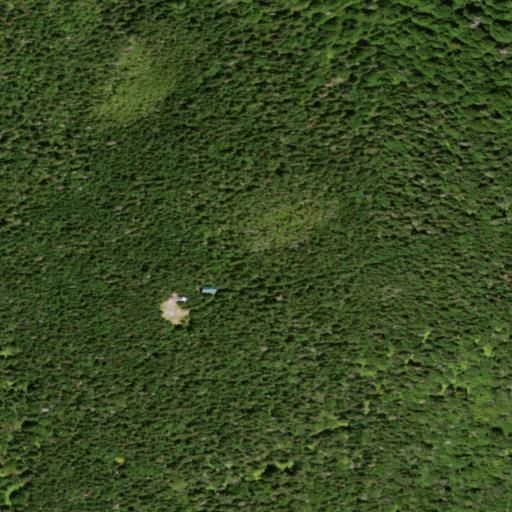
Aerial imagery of mountain in New York named Balsam Lake Mountain containing evergreen forest, open development, and mixed forest